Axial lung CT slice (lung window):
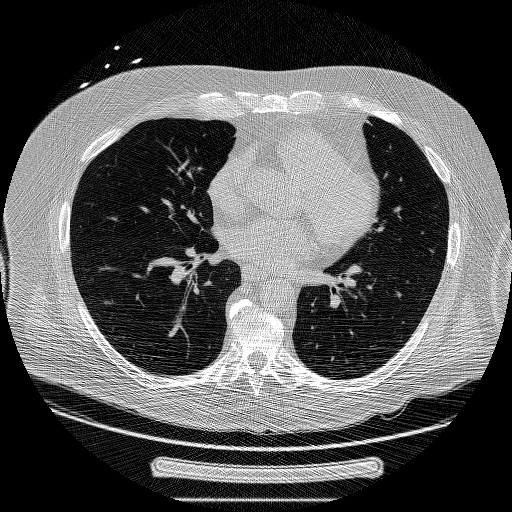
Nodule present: no